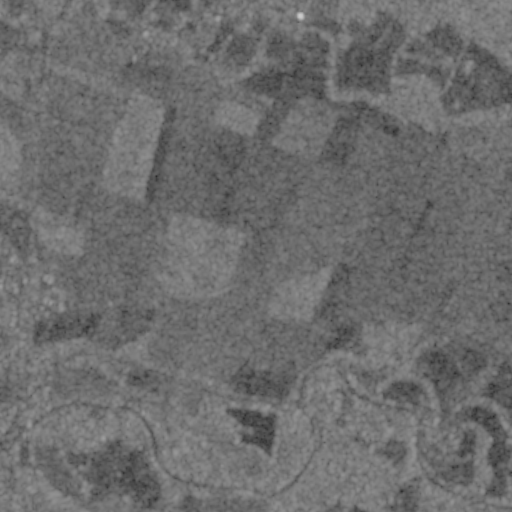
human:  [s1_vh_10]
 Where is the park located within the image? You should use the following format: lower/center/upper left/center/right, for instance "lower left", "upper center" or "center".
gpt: The park is located in the upper center of the image.
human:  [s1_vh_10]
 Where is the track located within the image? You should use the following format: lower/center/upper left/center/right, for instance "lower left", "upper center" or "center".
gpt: There is no track in the image.

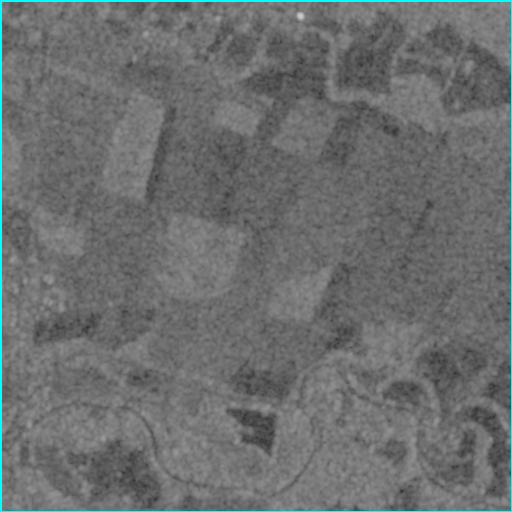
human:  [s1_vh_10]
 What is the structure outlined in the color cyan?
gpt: The structure outlined in cyan is a crop field.
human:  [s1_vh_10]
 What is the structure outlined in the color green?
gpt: There is no green outline.